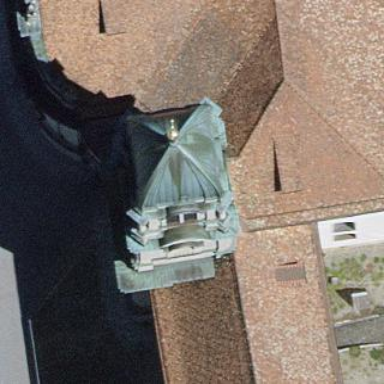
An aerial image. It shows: Building with bell tower. The roof is covered with roof tiles and has onion shape.